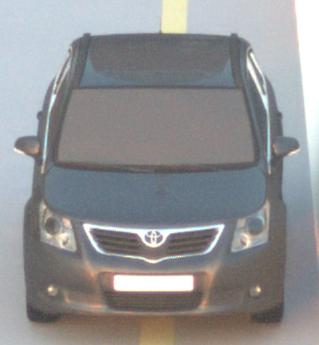
Make: Toyota
Model: Avensis 1.6
Detailed model: Avensis (T27) Notch Back
Model produced from: 2009/01
Model produced until: 2010/08
Doors: 4
Color: gray
Road condition: dry road
Daytime: sunrise or sunset
Contrast: medium contrast